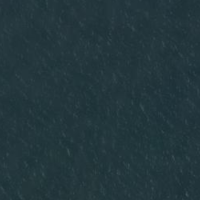
EUNIS habitat code: 14
Species observed at this site:
Chroicocephalus ridibundus
Podiceps cristatus
Larus michahellis
Cygnus olor
Fulica atra
Anas crecca
Mareca strepera
Anas platyrhynchos
Aythya ferina
Mergus merganser
Aythya fuligula